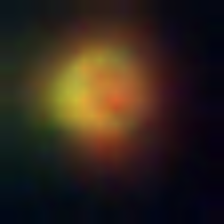
Taxon: NanoPlankton
Group: Other